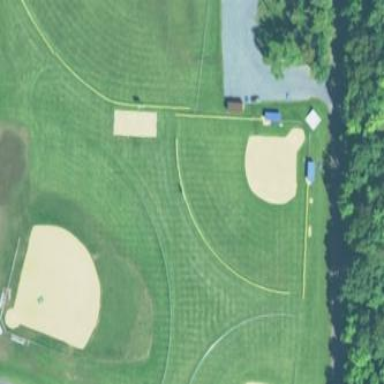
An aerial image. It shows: Baseball pitch for leisure and sports activities.